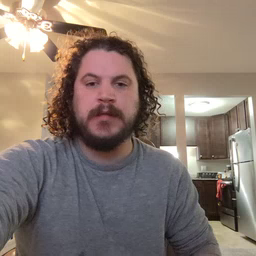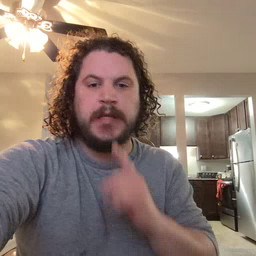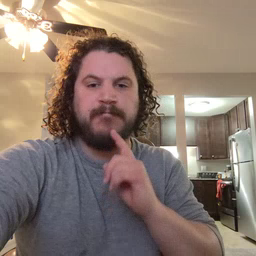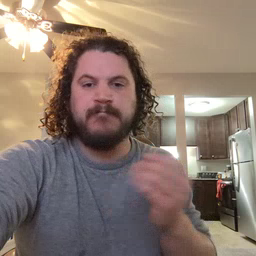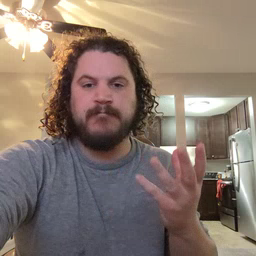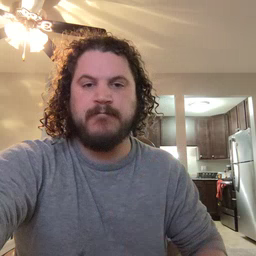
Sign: lamp